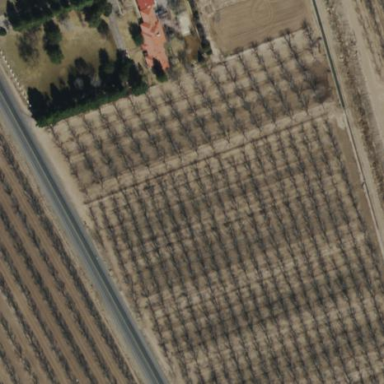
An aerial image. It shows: Orchard.